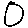
Label: circle